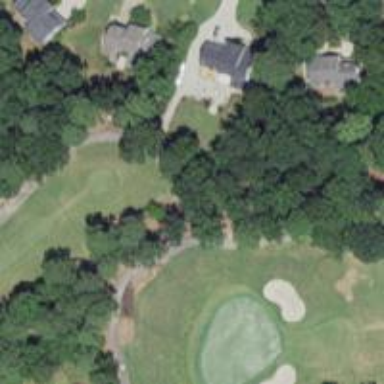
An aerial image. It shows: Path used for both walking and golf.